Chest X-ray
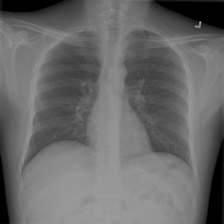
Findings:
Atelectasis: negative
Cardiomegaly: negative
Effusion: negative
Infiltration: negative
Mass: negative
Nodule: negative
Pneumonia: negative
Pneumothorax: negative
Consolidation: negative
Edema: negative
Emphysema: negative
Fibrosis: negative
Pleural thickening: negative
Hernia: negative